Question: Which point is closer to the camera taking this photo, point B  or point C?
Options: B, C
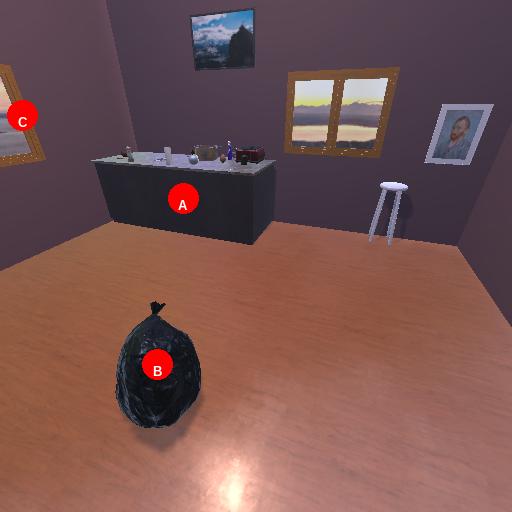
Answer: B